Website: walmart
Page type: account-selection
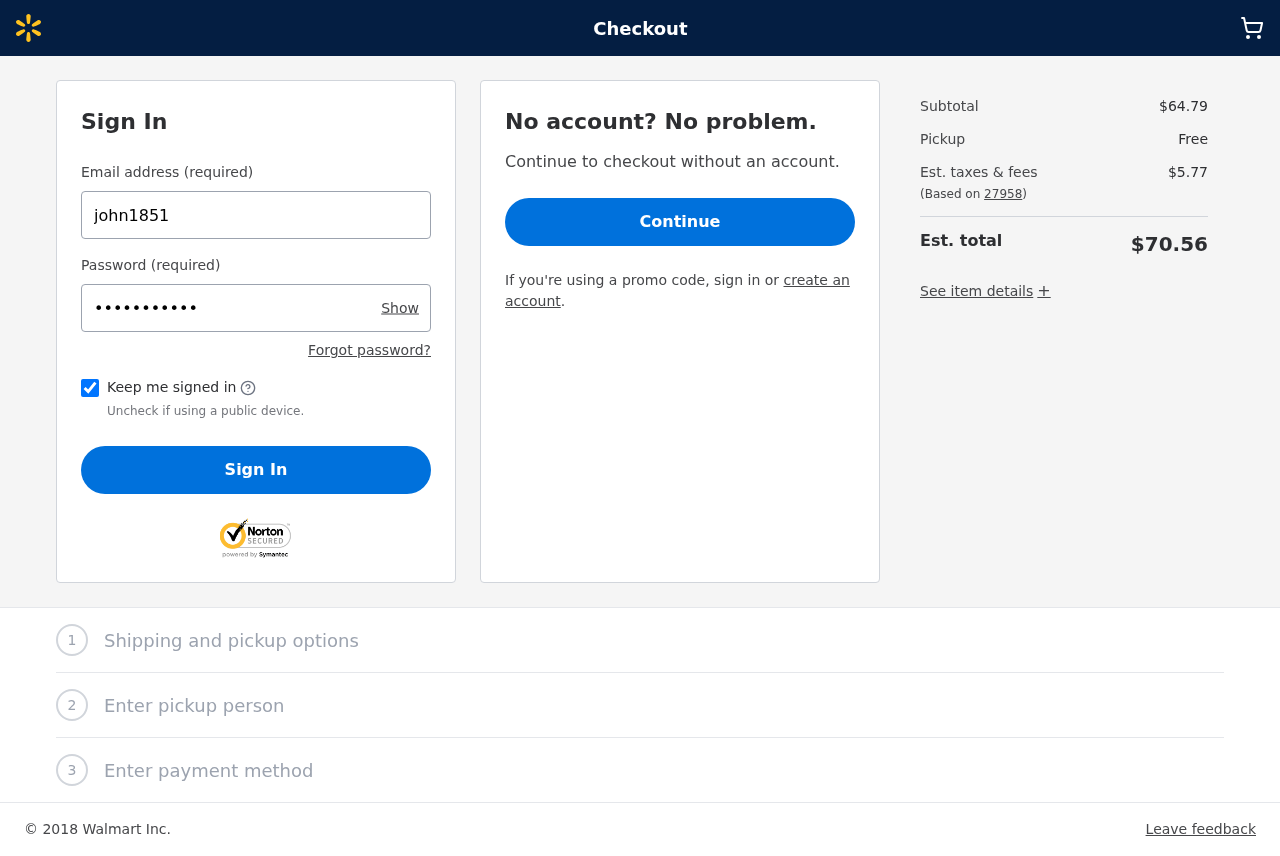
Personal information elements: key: PII_LOGIN_USERNAME
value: john1851
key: PII_POSTCODE
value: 27958
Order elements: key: ORDER_SUBTOTAL
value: $64.79
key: ORDER_TAX
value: $5.77
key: ORDER_TOTAL
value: $70.56